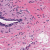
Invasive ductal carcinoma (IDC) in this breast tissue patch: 0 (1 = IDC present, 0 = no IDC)